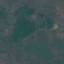
Land use / land cover: HerbaceousVegetation